Question: In Android Studio when I use a '+' in the version number like:
'com.android.support:recyclerview-v7:21.+'
I get a "Avoid using + in version numbers" warning.
But when I use a specific version number I can't always use the latest version. I have a lot of dependencies in my project.
How do I check if a dependency has a newer version?
Is there an Android Studio plugin (or something like that) to notify me when there is a newer version of a dependency?
Android Studio highlights the outdated Android Support Libraries and Google play services. But this is not available for other custom libraries.

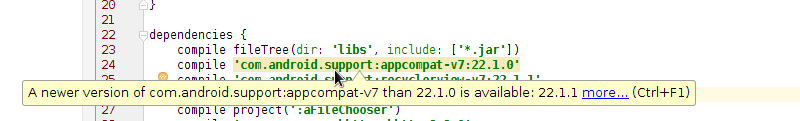
Answer: This is now built-in to Android Studio as a Lint check. You can enable it here:
> Settings > Editor > Inspections > "Newer Library Versions Available"
The description for this inspection:
> Newer Library Versions Available This detector checks with a central repository to see if there are newer versions available for the dependencies used by this project. This is similar to the GradleDependency check, which checks for newer versions available in the Android SDK tools and libraries, but this works with any MavenCentral dependency, and connects to the library every time, which makes it more flexible but also slower.
Because of the slowdown this can introduce I'd recommend running it manually periodically, rather than having it always on. You can do this by:
> Analyze > "Run Inspection By Name"
Then search for "Newer Library Versions Available", and run it on your module.
: The above should just work as of Android Studio 2.3. If you're on an old version (you should update) the following may help:
Note that it appears you must have the inspection enabled in order to run it manually - so (as of Android Studio 2.0 Beta 2) you need to find the inspection in settings, enable it, then run it by name, then disable it again (to regain previous performance).